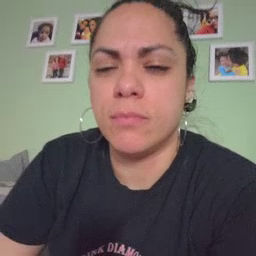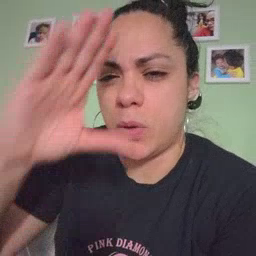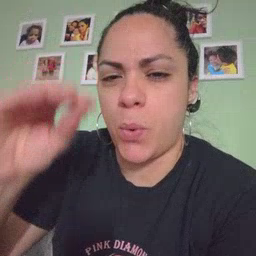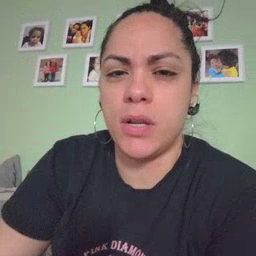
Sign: boy